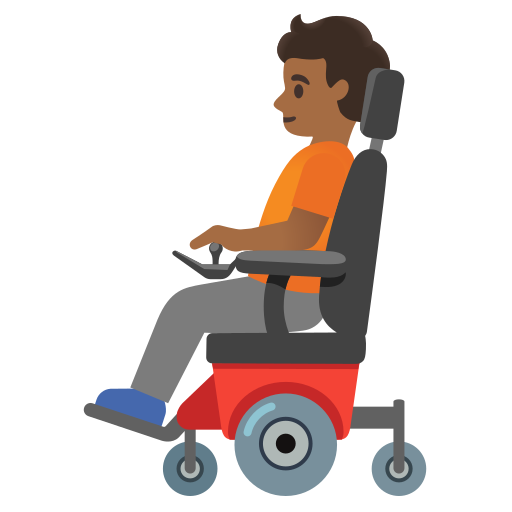
Emoji: 🧑🏾‍🦼